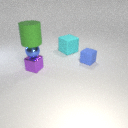
small purple metal cube below large green rubber cylinder